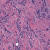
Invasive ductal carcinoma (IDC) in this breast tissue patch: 1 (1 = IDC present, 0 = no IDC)